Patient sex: F
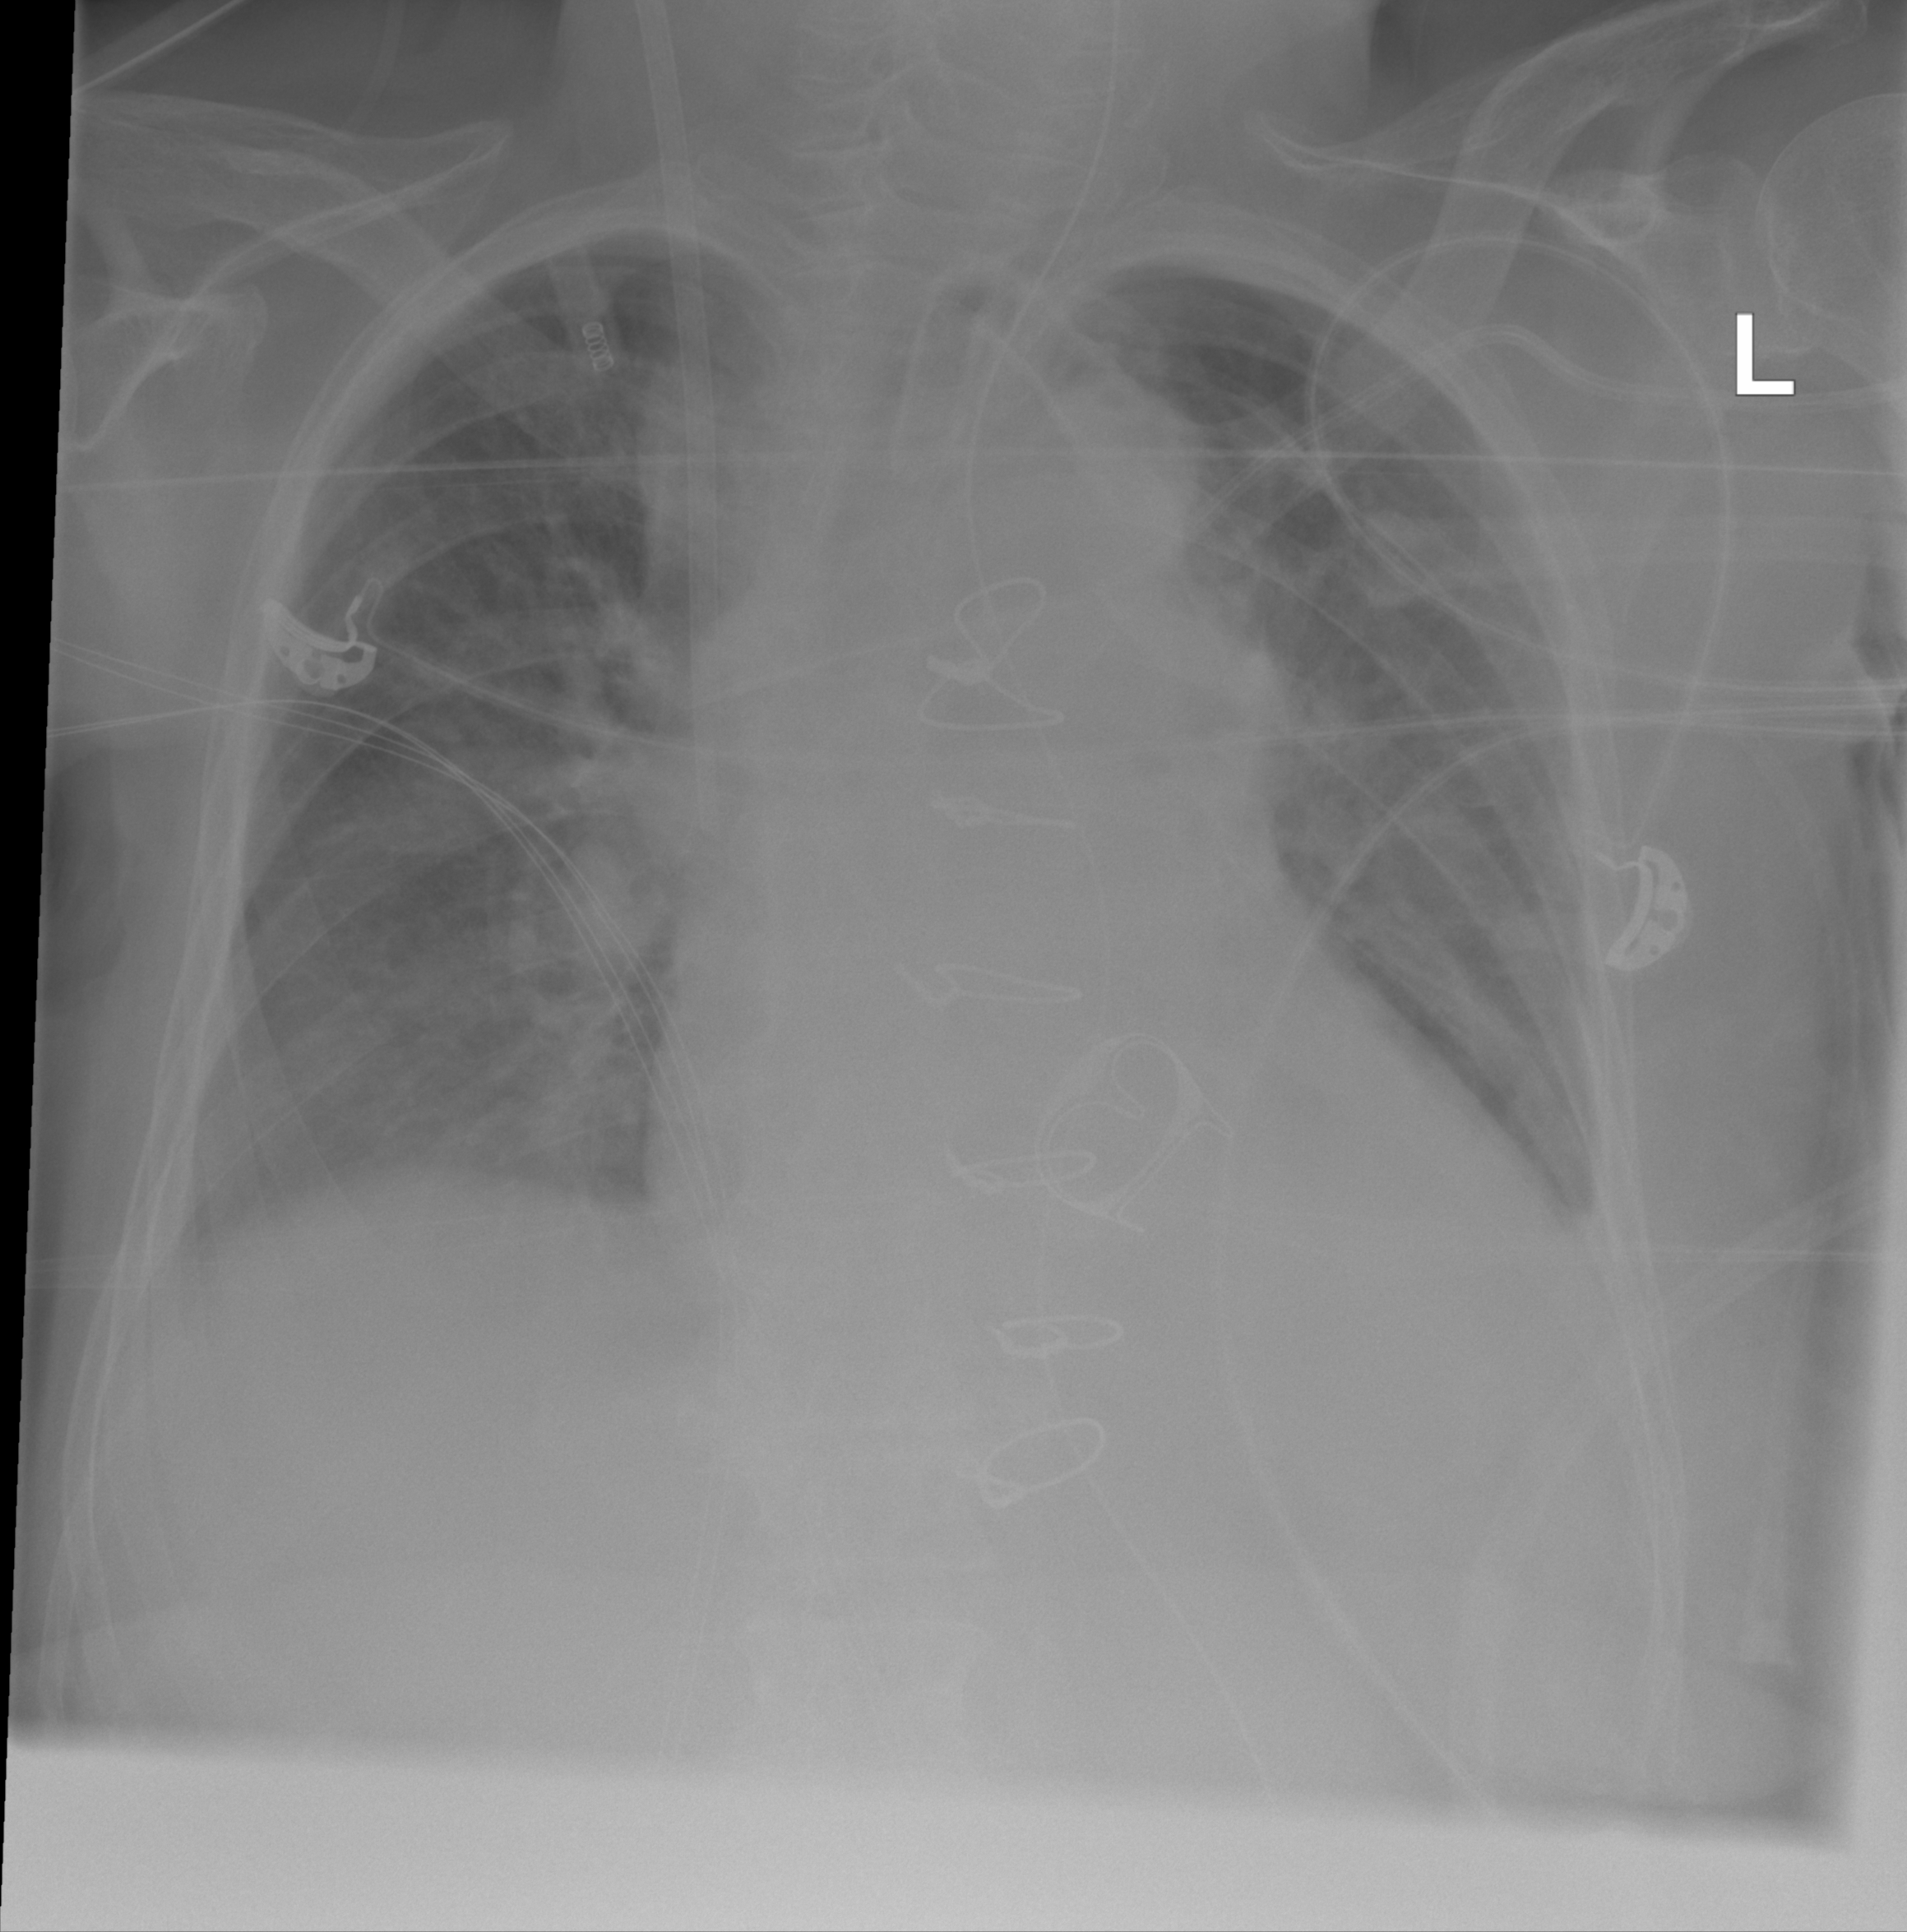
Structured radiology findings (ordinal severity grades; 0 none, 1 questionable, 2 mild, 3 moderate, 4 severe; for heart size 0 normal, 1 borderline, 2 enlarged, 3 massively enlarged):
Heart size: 2
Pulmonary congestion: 2
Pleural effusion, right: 0
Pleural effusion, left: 2
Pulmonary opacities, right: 2
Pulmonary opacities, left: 2
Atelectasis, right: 2
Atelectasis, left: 2